Interaction volume radius: 5 \u00c5
Interaction volume height: 15 \u00c5
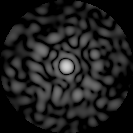
Disorder parameter: 0.8808